Interaction volume radius: 10 \u00c5
Interaction volume height: 15 \u00c5
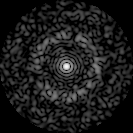
Disorder parameter: 0.8016